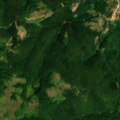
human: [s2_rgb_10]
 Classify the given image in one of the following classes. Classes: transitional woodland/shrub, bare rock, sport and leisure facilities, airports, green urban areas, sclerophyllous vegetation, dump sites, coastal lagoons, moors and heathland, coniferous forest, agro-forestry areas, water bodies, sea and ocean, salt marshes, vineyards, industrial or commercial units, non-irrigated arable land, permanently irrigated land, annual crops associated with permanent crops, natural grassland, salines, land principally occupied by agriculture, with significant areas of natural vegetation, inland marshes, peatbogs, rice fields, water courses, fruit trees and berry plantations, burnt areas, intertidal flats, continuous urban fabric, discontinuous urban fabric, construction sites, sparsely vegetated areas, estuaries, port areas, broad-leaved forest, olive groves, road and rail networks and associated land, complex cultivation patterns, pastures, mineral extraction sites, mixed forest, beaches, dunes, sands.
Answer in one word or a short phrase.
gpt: complex cultivation patterns, land principally occupied by agriculture, with significant areas of natural vegetation, broad-leaved forest, mixed forest